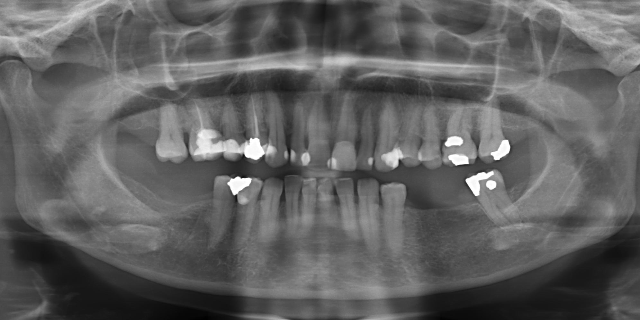
adult